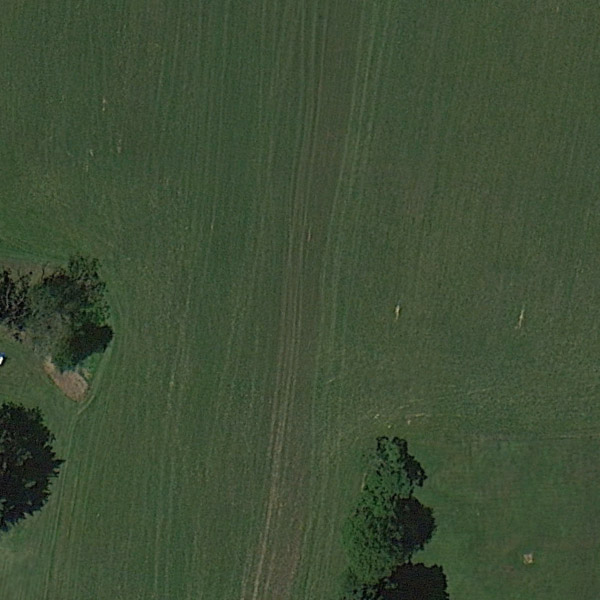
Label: Meadow